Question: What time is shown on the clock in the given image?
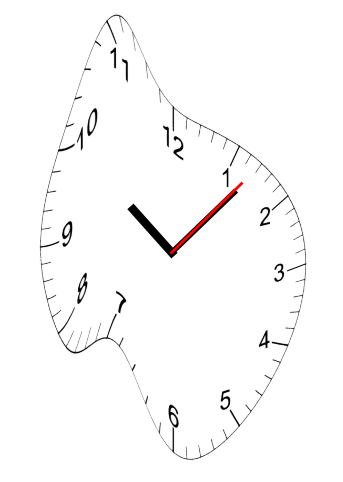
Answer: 10:07:07